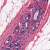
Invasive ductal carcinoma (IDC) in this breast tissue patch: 0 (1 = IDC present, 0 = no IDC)